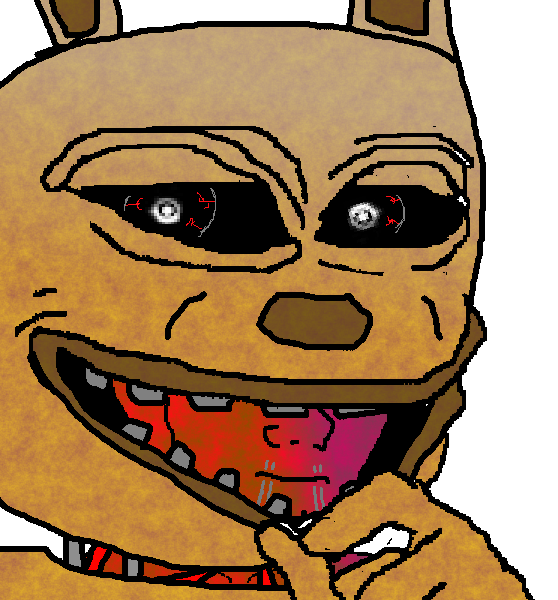
Label: 5_Pepe